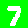
Digit: 7